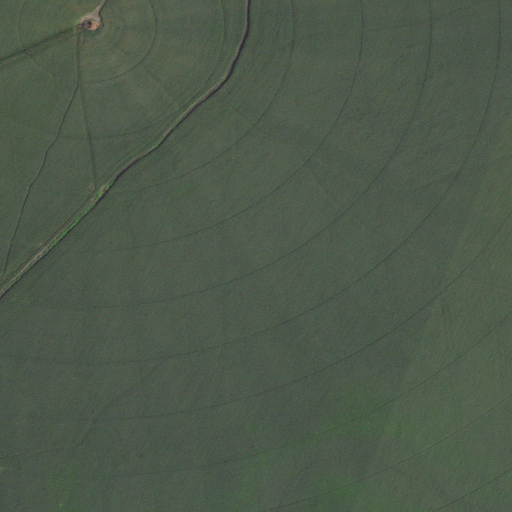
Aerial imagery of plain(s) in Arkansas named Wittsburg Island containing only cultivated crops